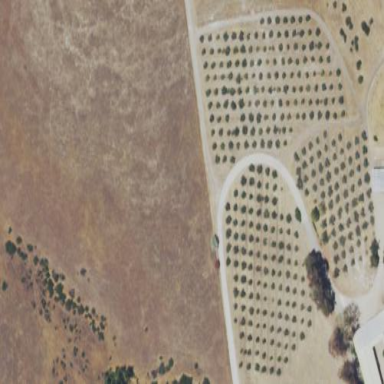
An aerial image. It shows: Orchard.